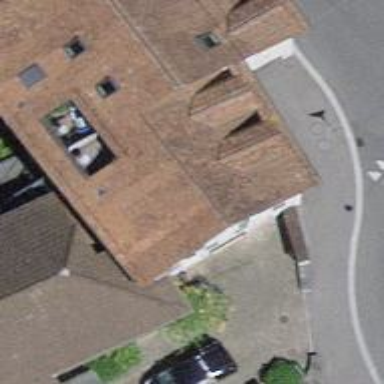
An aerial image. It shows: Restaurant.